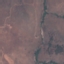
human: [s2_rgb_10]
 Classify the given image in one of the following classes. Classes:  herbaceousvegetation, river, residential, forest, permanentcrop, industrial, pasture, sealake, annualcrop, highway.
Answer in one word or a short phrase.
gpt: HerbaceousVegetation